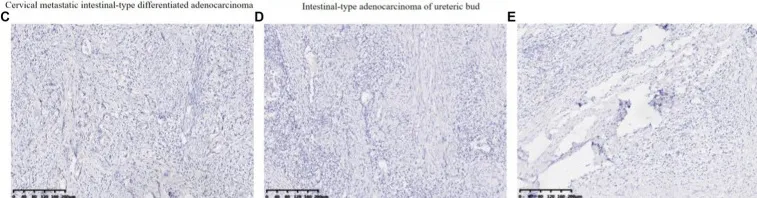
(B) Intestinal-type adenocarcinoma of the ureteric bud (HE 10x).
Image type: pathology (immunostaining)